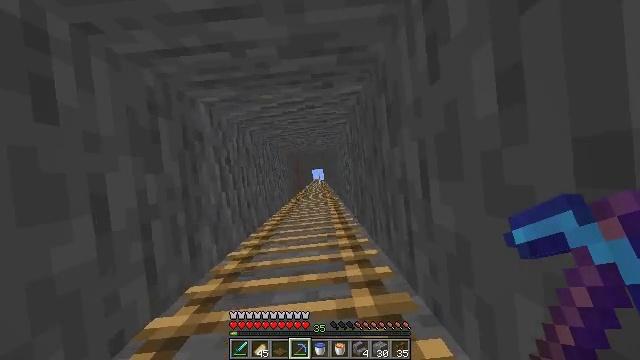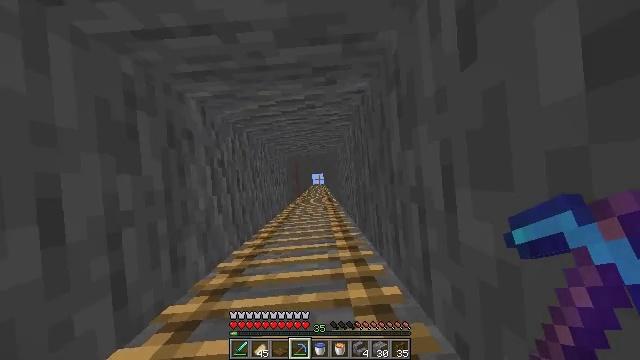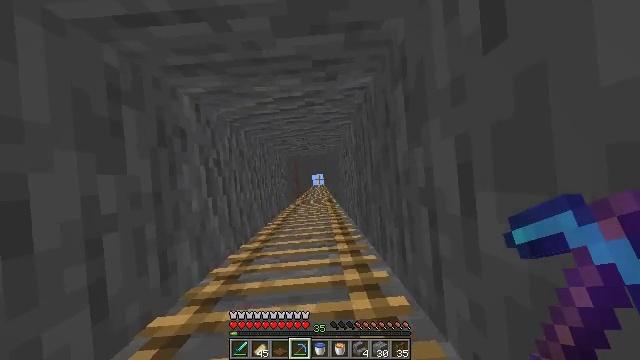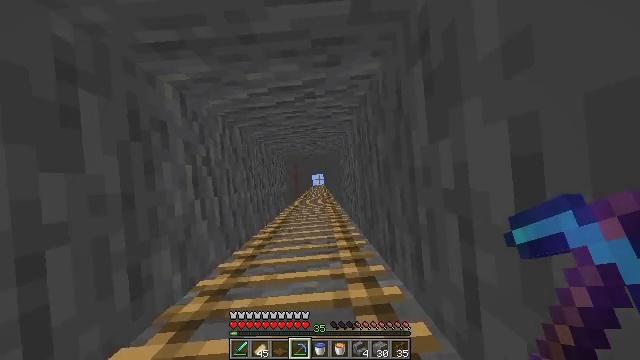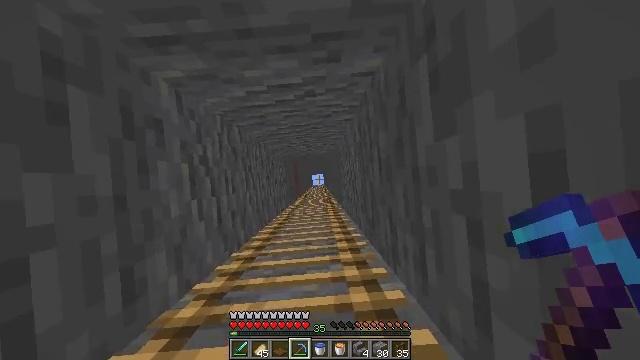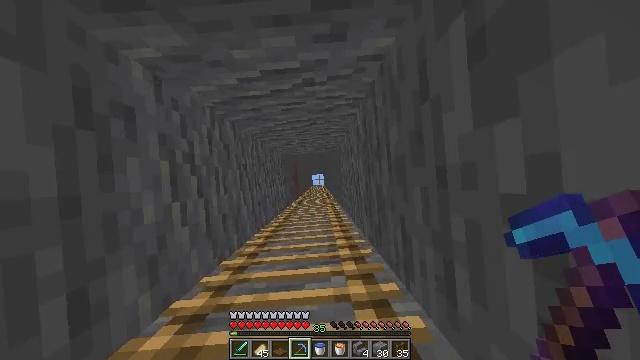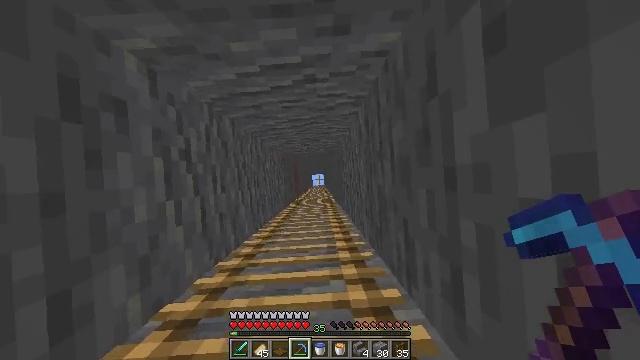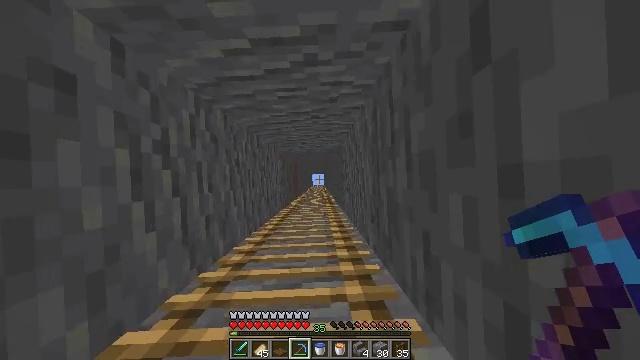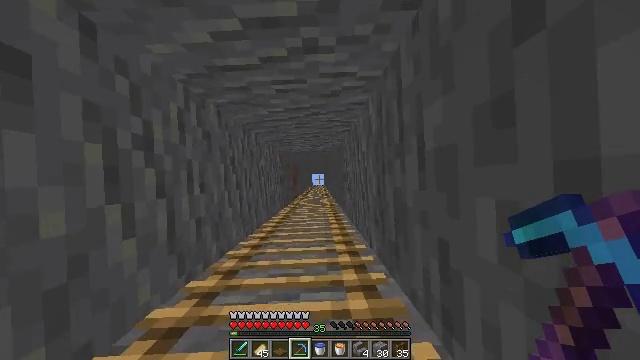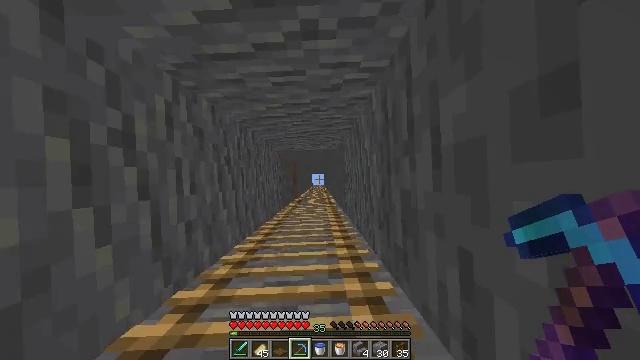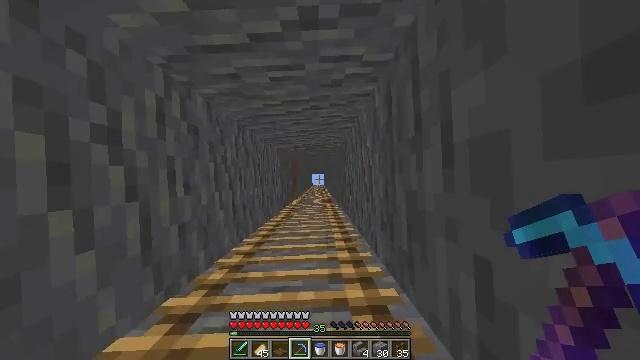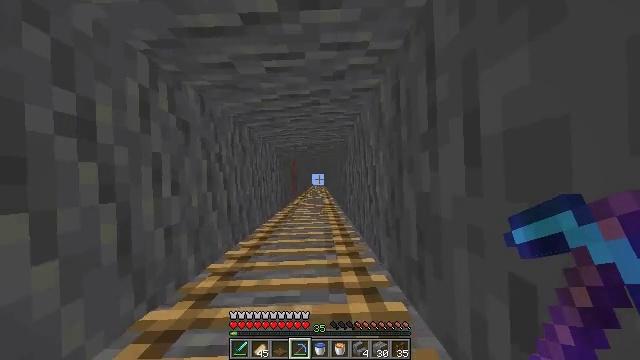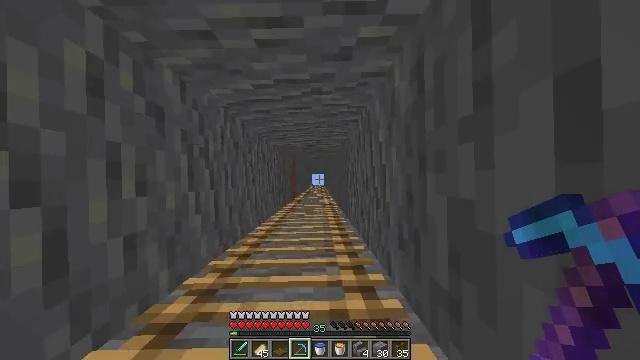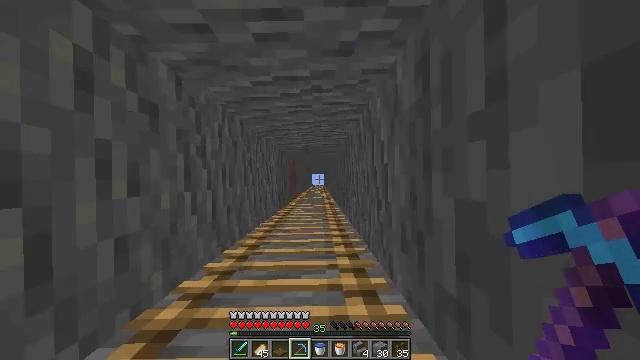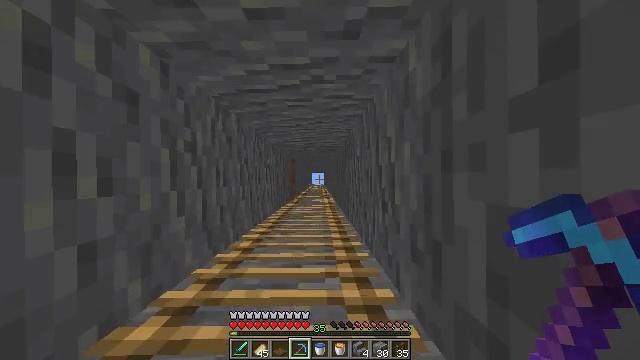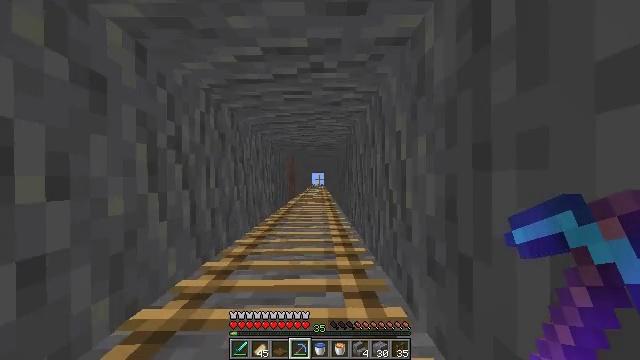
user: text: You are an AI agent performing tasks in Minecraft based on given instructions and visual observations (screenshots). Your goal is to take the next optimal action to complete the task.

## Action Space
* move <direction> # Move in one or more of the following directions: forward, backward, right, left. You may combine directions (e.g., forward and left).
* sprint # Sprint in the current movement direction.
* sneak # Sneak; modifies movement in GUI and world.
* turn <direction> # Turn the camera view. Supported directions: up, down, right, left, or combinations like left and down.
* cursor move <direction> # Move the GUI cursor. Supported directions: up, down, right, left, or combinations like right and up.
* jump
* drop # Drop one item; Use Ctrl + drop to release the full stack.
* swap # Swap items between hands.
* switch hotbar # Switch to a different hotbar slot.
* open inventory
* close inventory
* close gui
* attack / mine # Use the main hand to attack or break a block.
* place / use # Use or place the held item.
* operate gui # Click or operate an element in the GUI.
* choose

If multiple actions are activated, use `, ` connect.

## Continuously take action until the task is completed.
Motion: motion action
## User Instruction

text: Open the crafting grid and craft flint and steel with an iron ingot and flint.
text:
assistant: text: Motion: move forward, turn right and up, jump
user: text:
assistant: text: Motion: move forward, jump
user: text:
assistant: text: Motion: move forward, jump
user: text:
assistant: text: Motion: move forward, jump
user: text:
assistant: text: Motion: move forward, jump
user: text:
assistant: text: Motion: move forward, jump
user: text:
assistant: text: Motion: move forward, turn right, jump
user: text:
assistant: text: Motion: move forward, jump
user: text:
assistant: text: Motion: move forward, jump
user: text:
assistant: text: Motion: move forward, jump
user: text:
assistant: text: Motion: move forward, jump
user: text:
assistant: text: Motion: move forward, jump
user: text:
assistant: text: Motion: move forward, jump
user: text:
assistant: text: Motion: move forward, jump
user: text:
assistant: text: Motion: move forward, jump
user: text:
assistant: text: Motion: move forward, jump
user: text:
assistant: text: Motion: move forward, jump
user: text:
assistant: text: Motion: move forward, jump
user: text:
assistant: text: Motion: move forward, jump
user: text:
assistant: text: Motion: move forward, jump
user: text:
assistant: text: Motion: move forward, jump
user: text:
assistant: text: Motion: move forward, jump
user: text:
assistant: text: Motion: move forward, jump
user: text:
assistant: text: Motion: move forward, jump
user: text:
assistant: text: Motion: move forward, jump
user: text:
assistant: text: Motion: move forward, jump
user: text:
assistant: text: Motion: move forward, jump
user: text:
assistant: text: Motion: move forward, jump
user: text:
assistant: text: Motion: move forward, jump
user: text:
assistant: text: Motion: move forward, jump